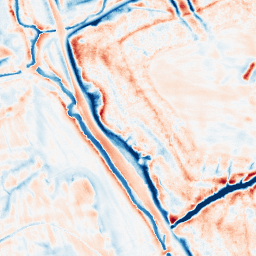
Category: edge_preserving
Decomposition family: bilateral
Decomposition parameters: d: 21
sigma_color: 150
sigma_space: 150
Upsampling method: quintic
Upsampling parameters: scale: 4
Upsampling scale: 4